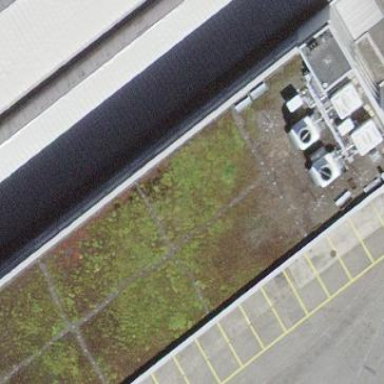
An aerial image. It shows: Industrial building with flat roof.